Field crop: tomato
Growth stage: 2
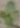
Species: solanum